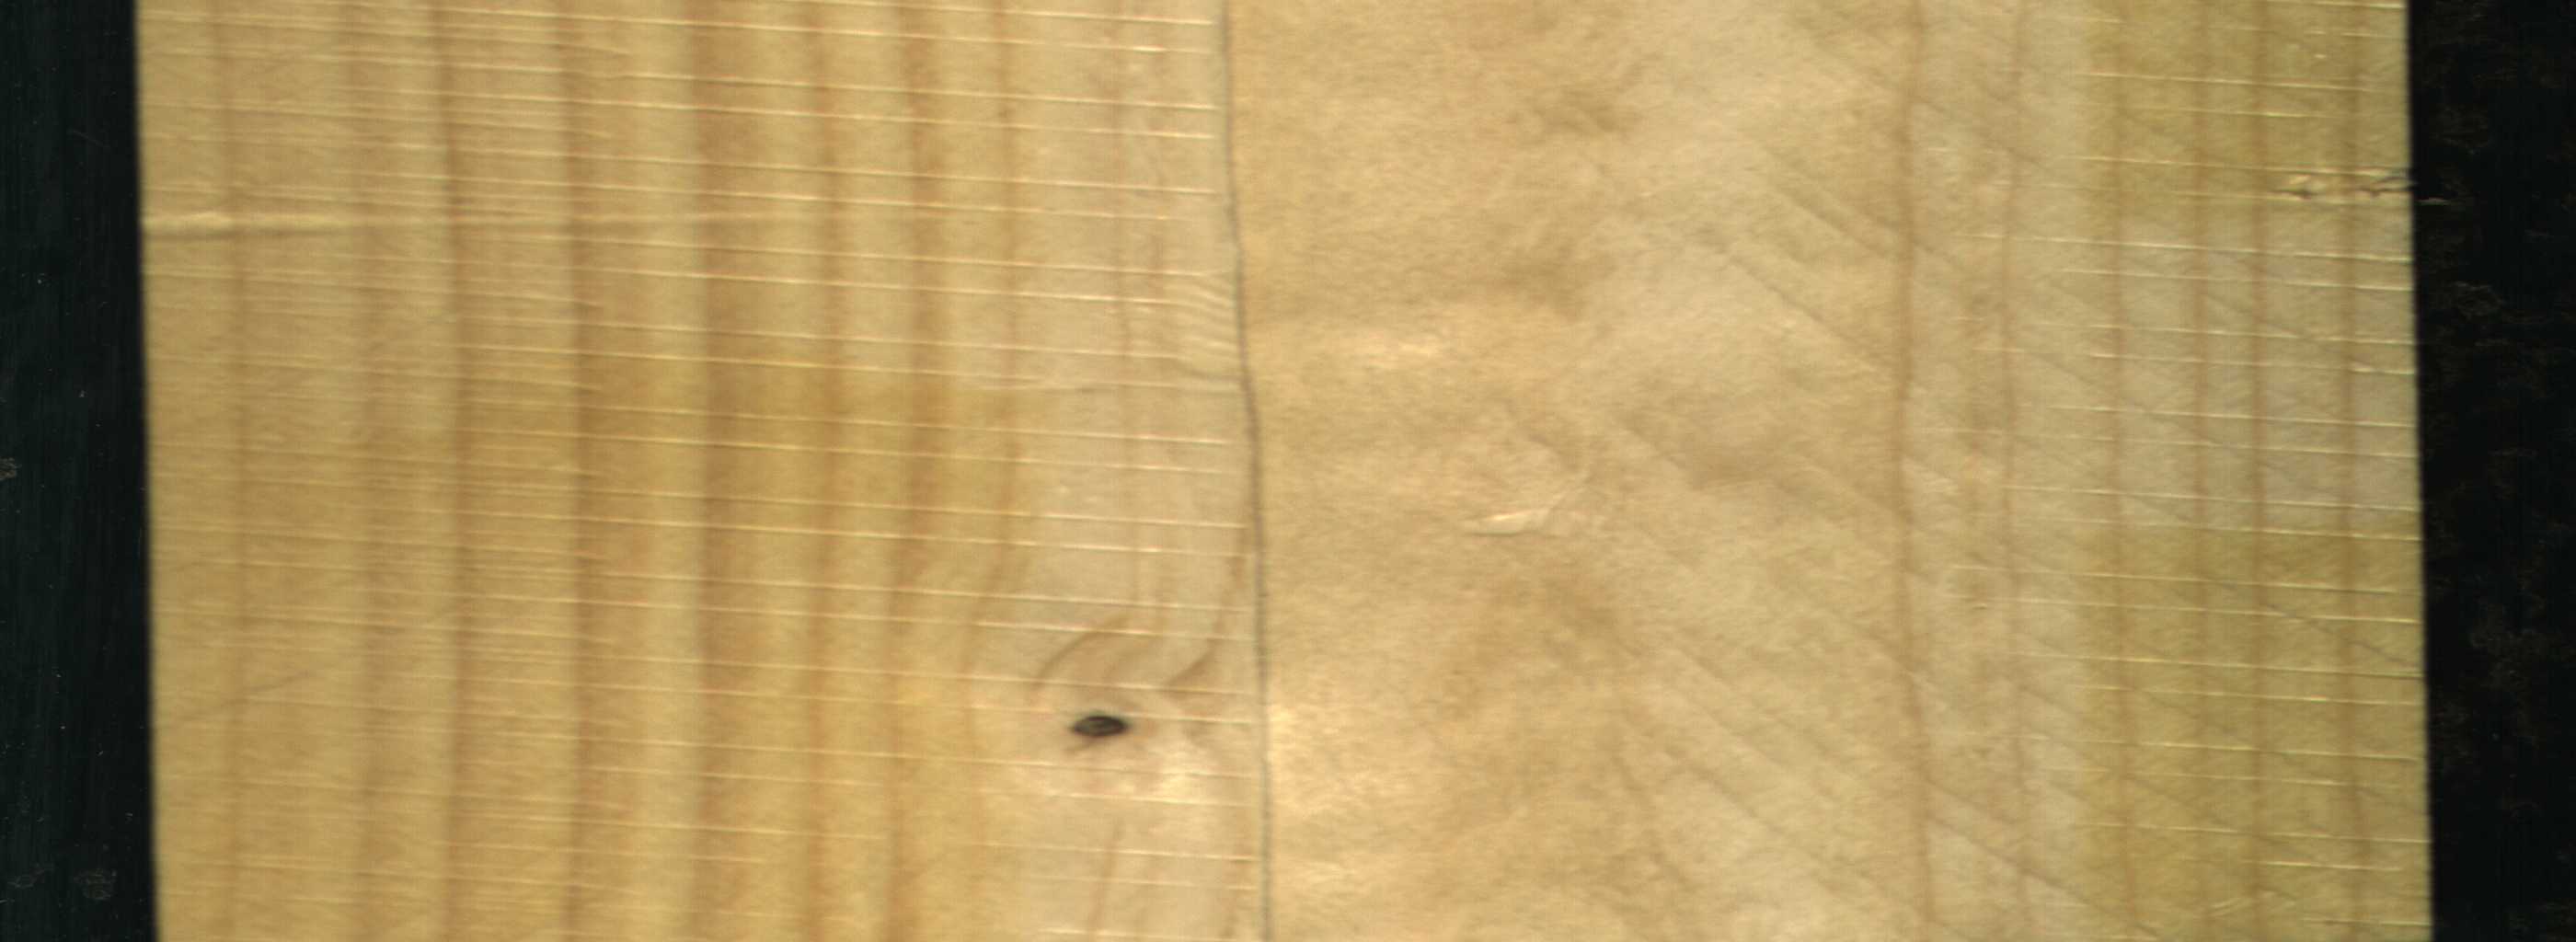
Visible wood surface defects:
Live_Knot